Field crop: maize
Growth stage: 2
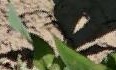
Species: maize